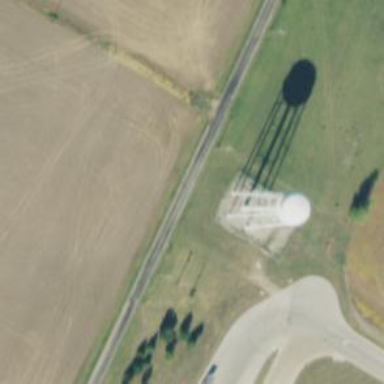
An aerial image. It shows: Water tower that is man-made.